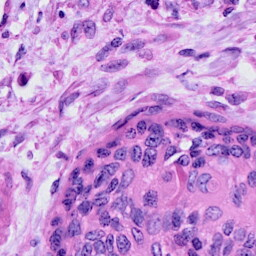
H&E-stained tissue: Cervix